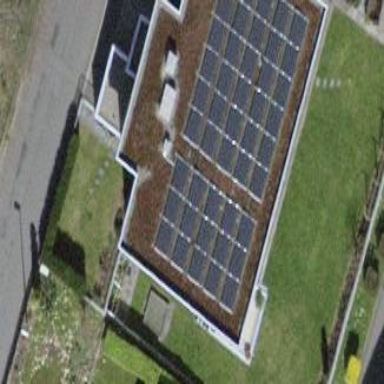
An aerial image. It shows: Solar power generator using photovoltaic method with solar photovoltaic panel types.